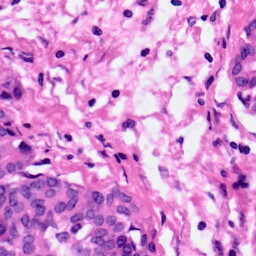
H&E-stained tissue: Pancreatic